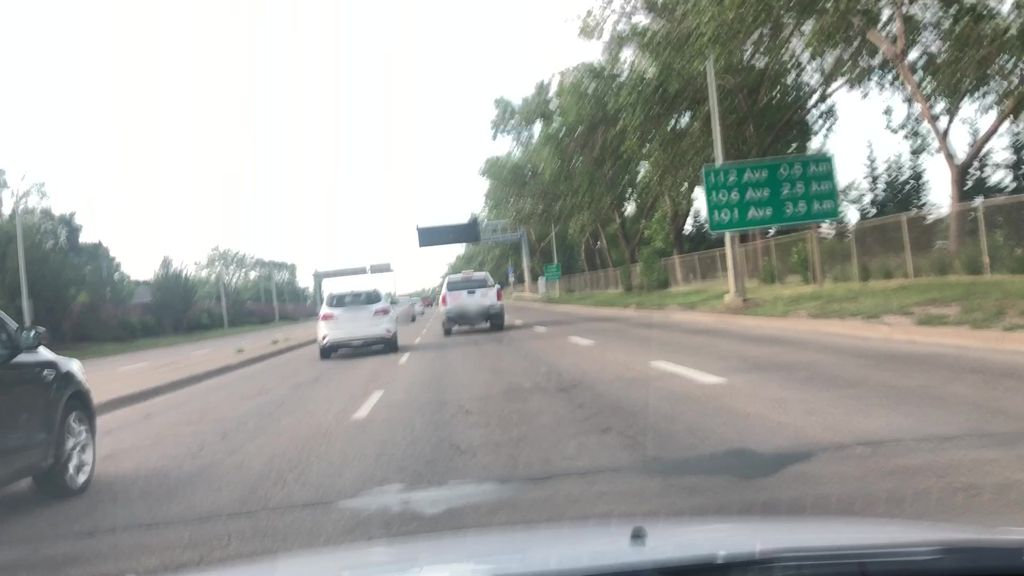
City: edmonton